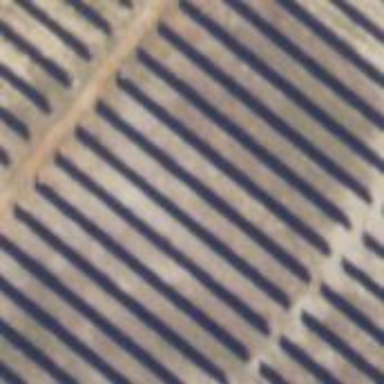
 consisting of solar photovoltaic panels."